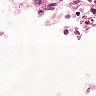
Metastatic tissue present: yes